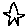
Label: star